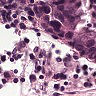
Metastatic tissue present: yes